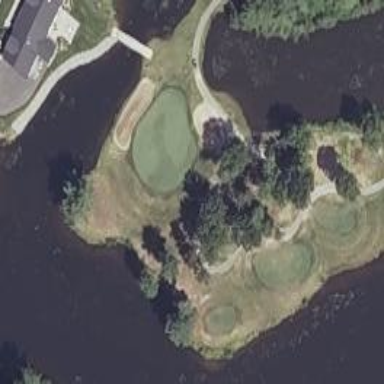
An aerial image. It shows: View of golf hole.